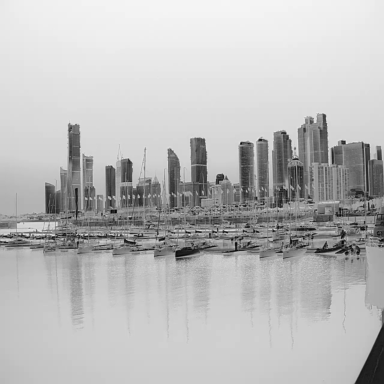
There are 14 objects shown in the infrared image, including three canoes, and 11 sailboats.